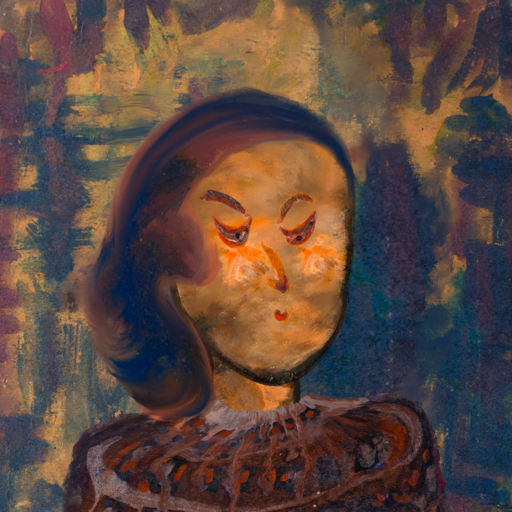
Background: InTheSun, Head And Neck Side: Gypsy_Queen, Face Side: Hypocrite, Bust: Hypocrite, Hair Side: Mother_And_Son_Son, Head Accessory: Blank, Second Necklace: Blank, Necklace: Blank, Baby: Blank